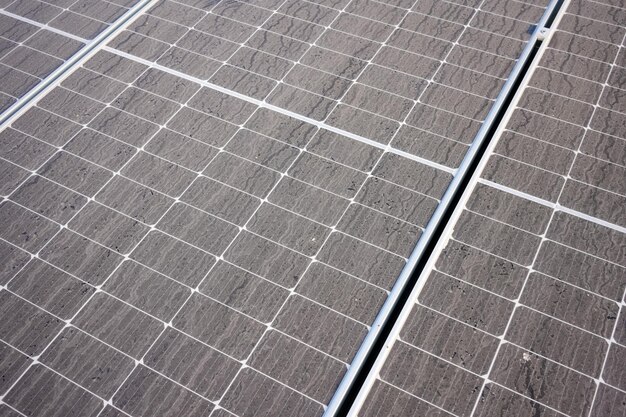
Label: Dusty